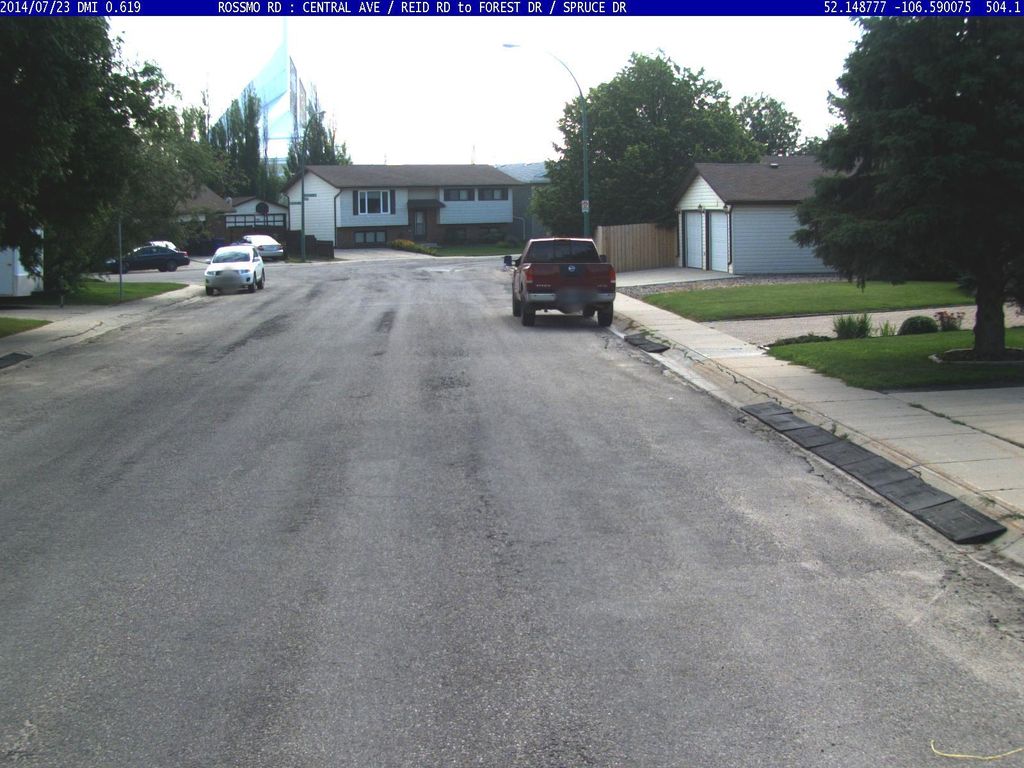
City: saskatoon